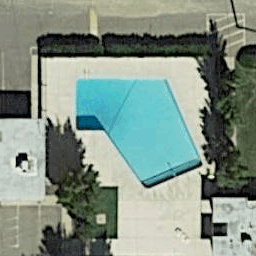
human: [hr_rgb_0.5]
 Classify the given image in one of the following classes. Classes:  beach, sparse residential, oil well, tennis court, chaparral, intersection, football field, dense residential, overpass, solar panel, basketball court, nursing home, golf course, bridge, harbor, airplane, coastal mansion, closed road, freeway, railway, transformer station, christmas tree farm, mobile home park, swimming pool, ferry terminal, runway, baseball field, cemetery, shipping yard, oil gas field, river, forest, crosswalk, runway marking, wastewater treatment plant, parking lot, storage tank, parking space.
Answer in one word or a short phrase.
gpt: swimming pool